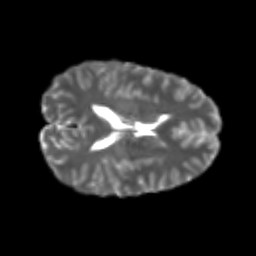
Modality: T2w
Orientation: axial
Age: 25
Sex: female
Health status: healthy
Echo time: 0.074 s